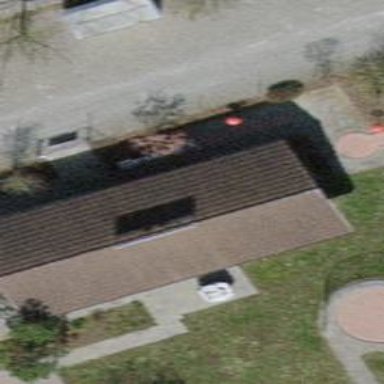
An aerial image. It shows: Cafe located within leisure land dedicated to miniature golf.